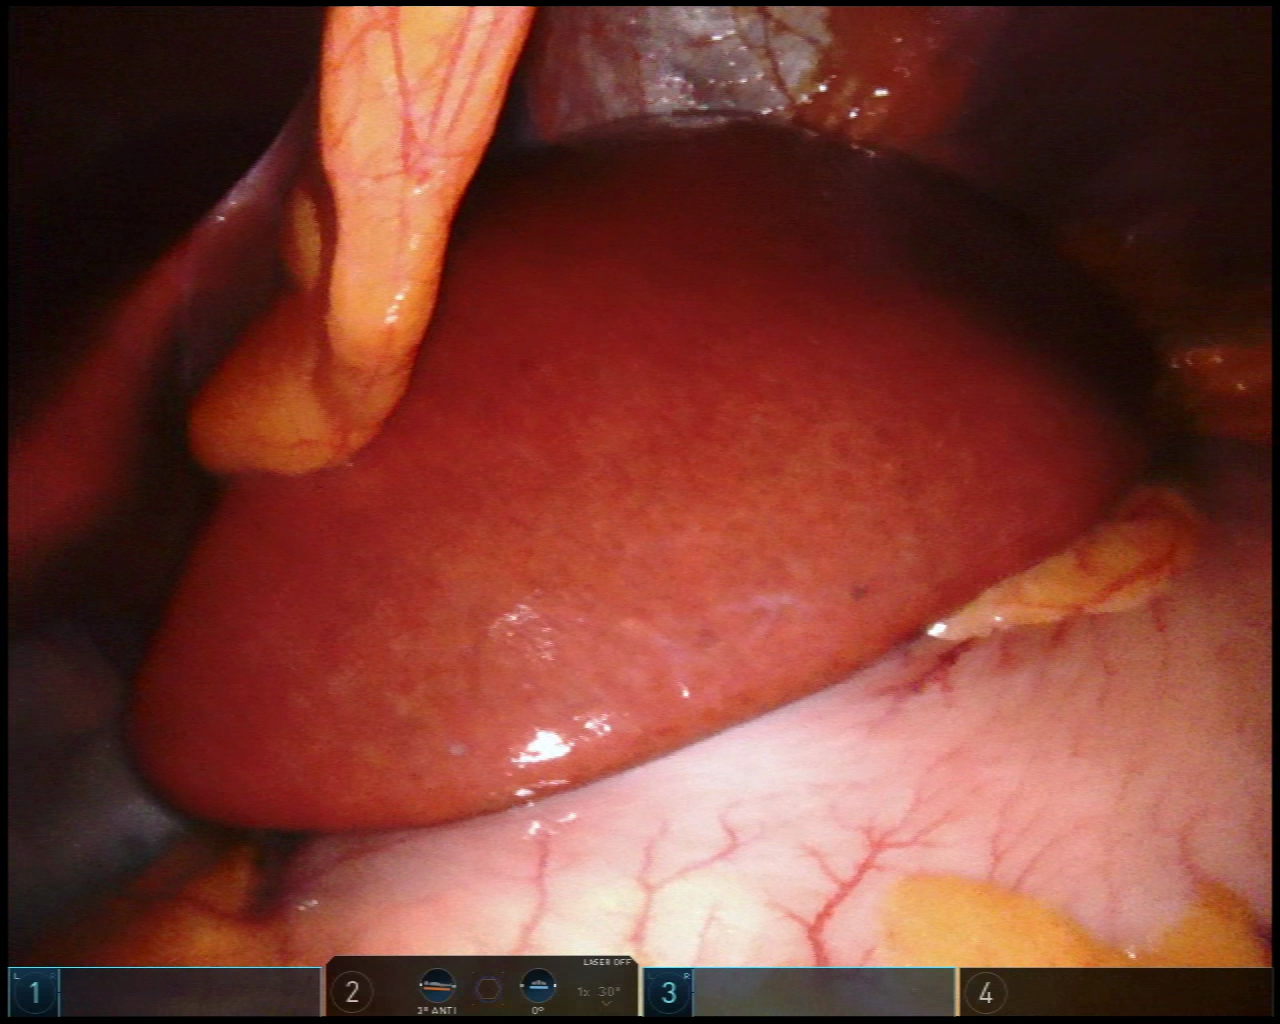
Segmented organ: liver
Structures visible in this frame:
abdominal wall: yes
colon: no
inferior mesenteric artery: no
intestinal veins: no
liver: yes
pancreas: no
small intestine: no
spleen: no
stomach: yes
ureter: no
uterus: no
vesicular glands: no